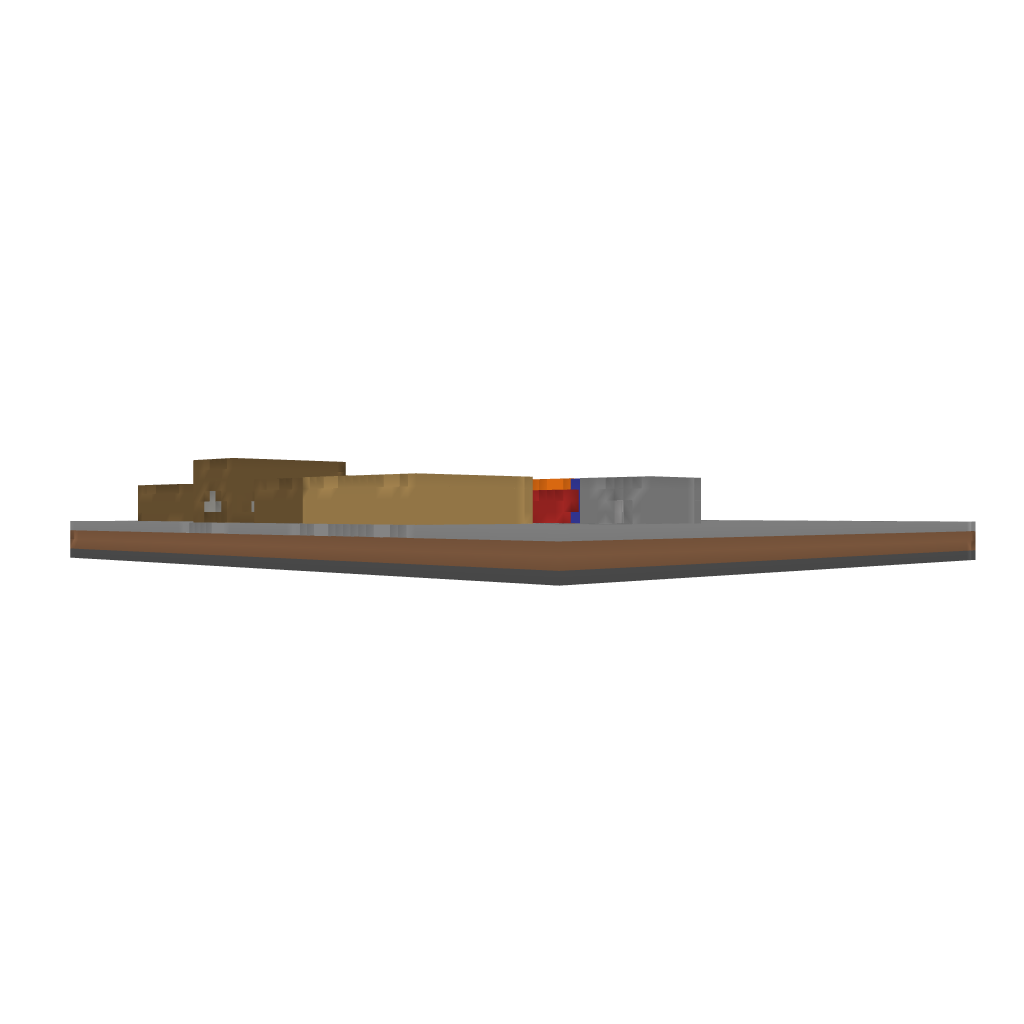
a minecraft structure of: A medium town